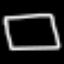
Label: square